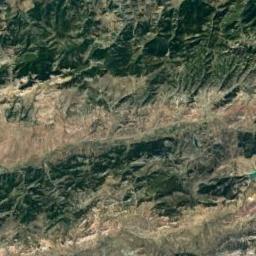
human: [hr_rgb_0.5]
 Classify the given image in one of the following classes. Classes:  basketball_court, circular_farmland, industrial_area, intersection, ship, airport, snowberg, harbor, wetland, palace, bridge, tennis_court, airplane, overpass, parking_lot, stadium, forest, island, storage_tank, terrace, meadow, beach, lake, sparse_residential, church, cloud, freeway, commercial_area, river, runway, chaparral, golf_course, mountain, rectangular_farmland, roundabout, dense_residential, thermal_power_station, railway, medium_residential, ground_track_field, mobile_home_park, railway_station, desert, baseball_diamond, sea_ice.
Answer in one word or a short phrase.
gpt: mountain